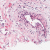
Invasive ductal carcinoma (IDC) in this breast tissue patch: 0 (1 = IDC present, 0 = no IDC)